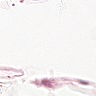
Metastatic tissue present: no